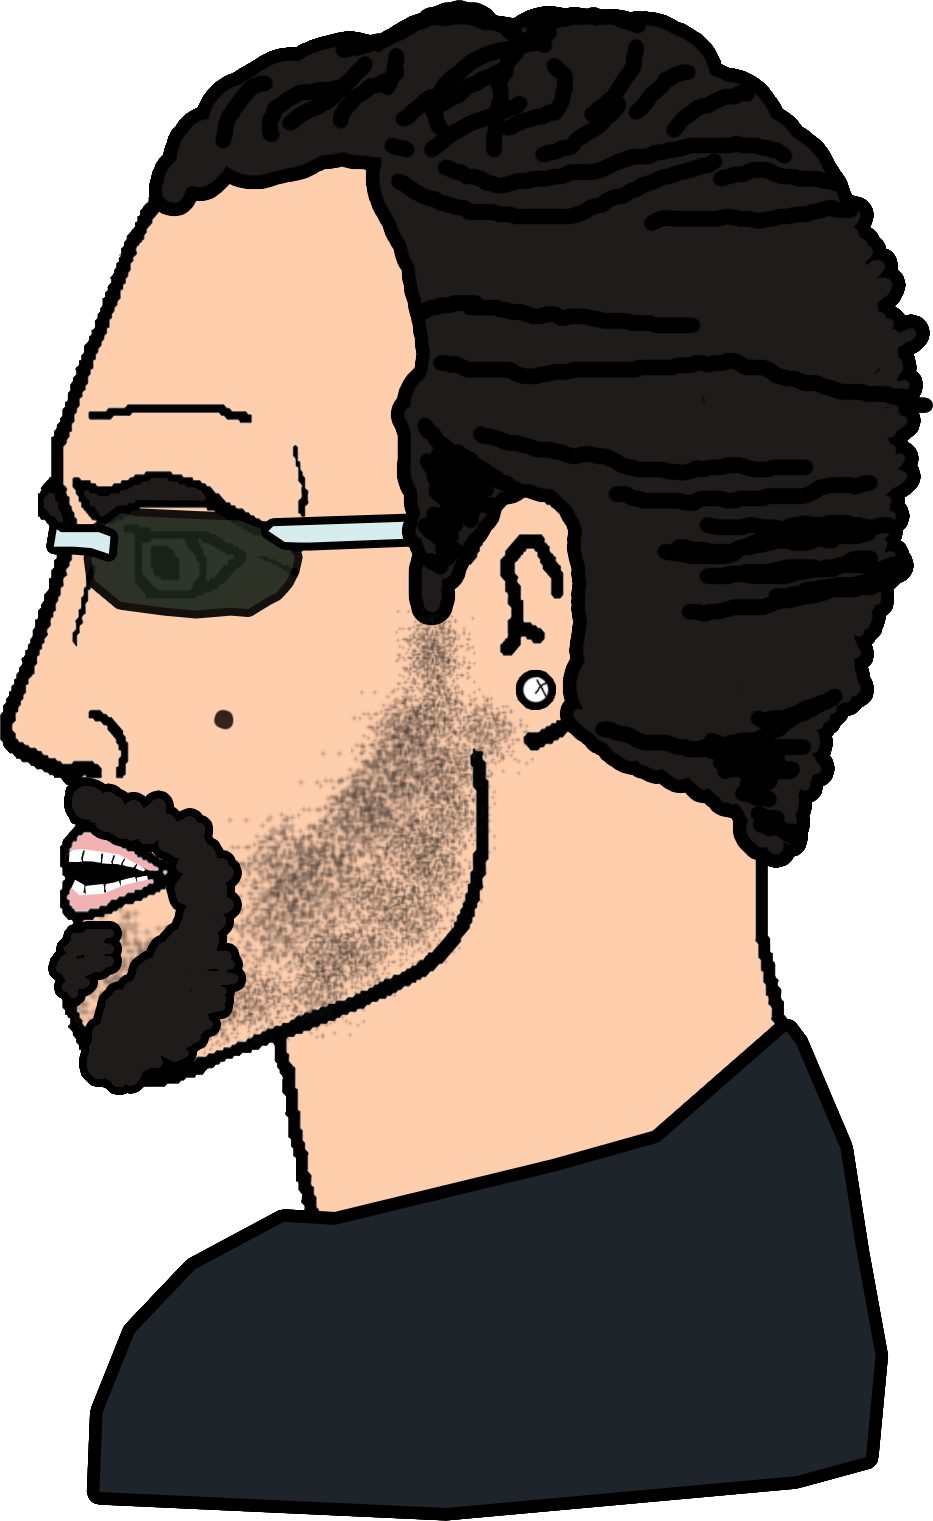
Label: 4_Yes_Chad